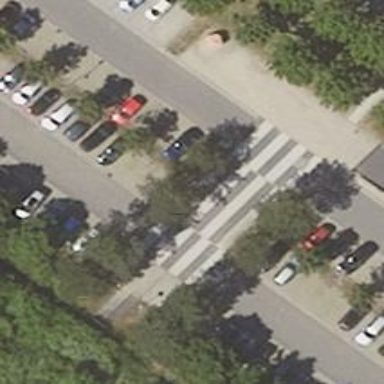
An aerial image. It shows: Parking aisle designated as service road.